Interaction volume radius: 5 \u00c5
Interaction volume height: 10 \u00c5
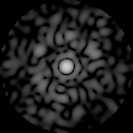
Disorder parameter: 0.7986